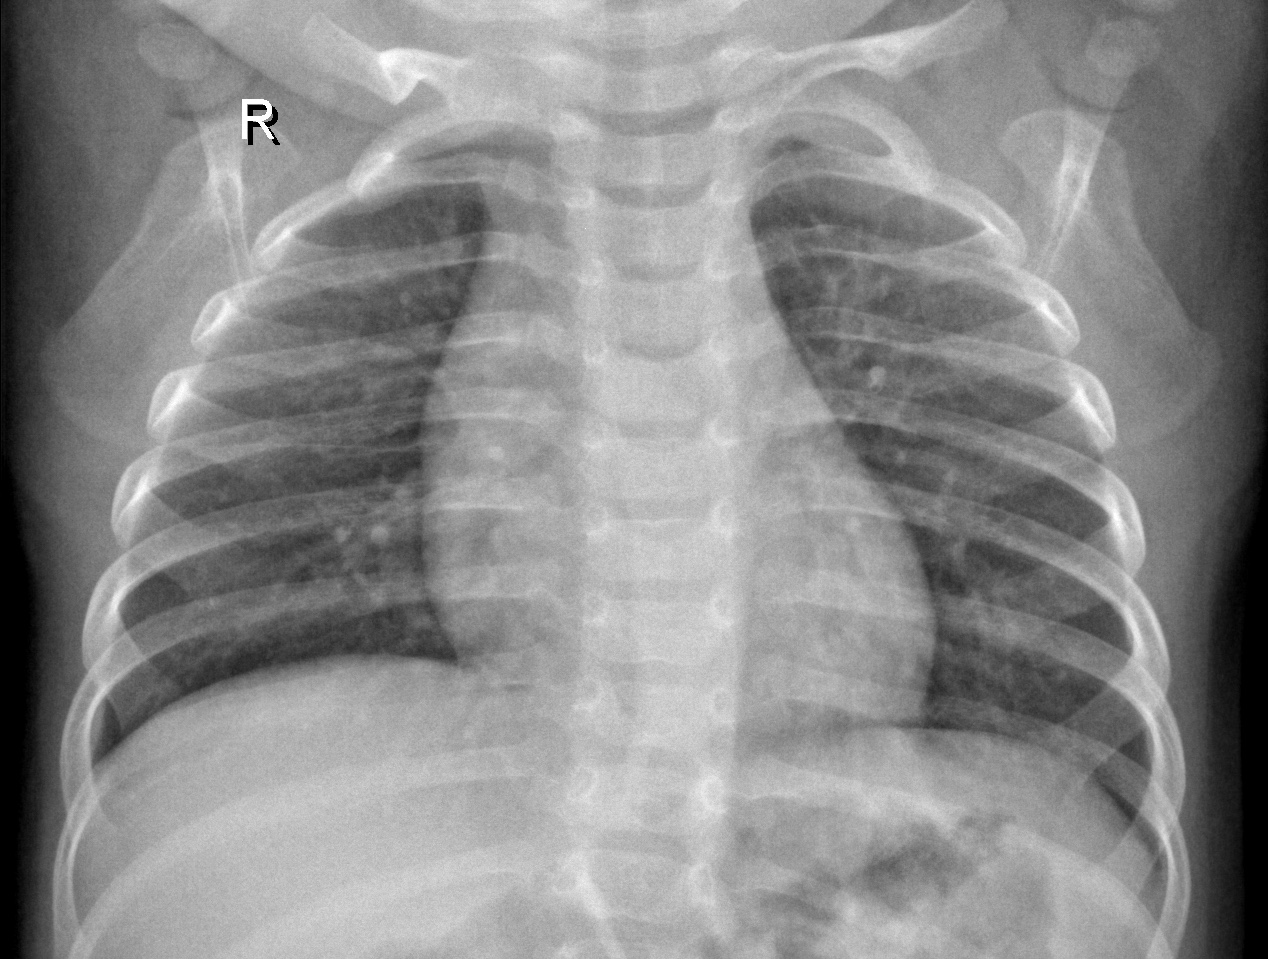
Diagnosis: NORMAL